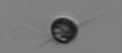
Label: Acanthoica_quattrospina